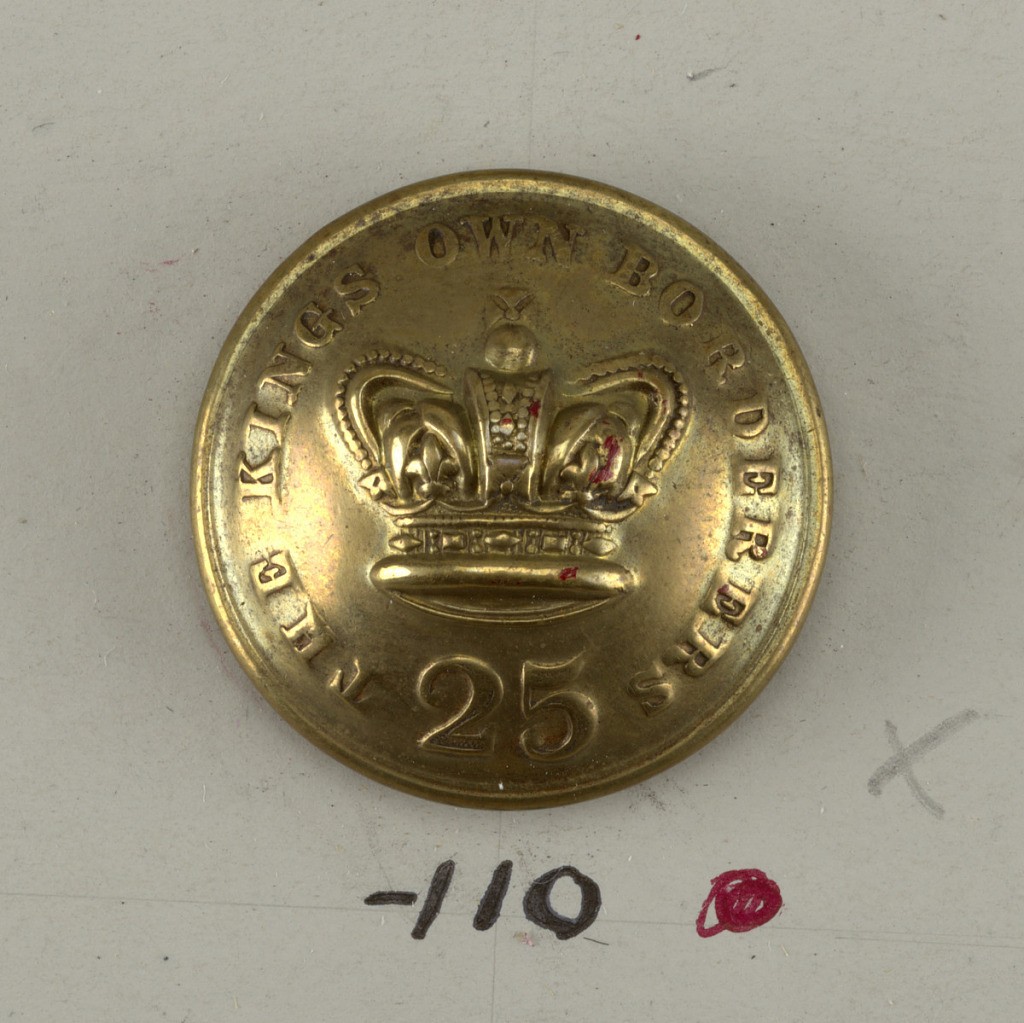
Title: Button
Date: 1801–50
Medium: Brass
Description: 1931-59-110: Convex button ornamented with a crown and "The Kin...